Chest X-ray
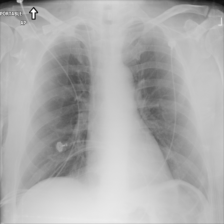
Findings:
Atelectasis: negative
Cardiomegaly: negative
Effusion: negative
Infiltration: negative
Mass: negative
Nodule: negative
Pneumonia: negative
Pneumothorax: negative
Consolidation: negative
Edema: negative
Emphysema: negative
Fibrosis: negative
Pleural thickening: negative
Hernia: negative